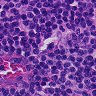
Metastatic tissue present: no